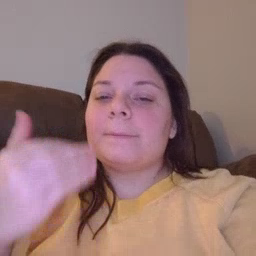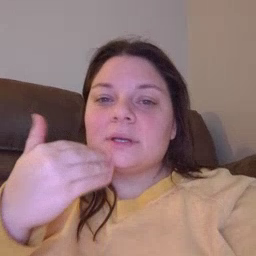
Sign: pizza